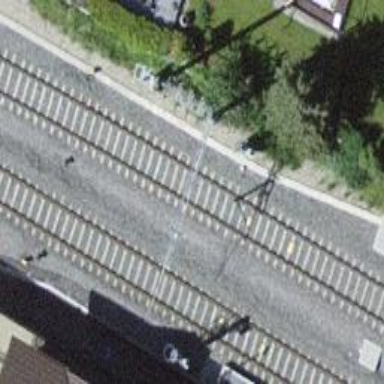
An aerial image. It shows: Railway signal.